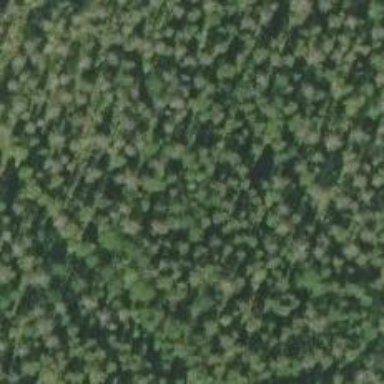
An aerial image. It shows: Woodland with needle-leaved trees.